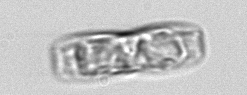
Label: pennate_morphotype1